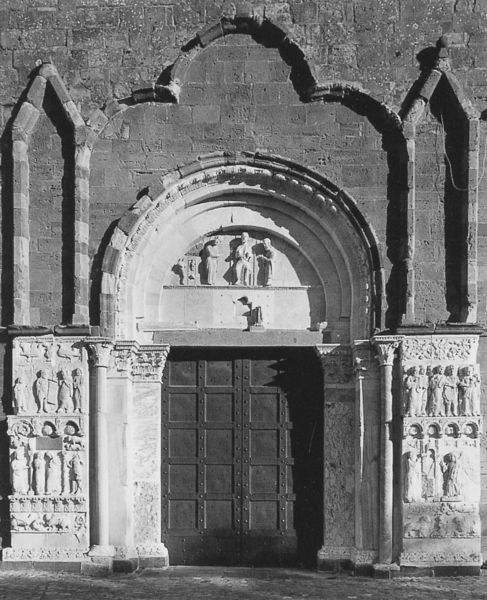
Titel: S. Giovanni in Venere
Standort: Venere (EU - I - Abruzzen)
Schlagwörter: holz, schwarz, säule, säulen, tür, wand, architektur, stein, kirche, relief, bogen, türen, mauer, figuren, rundbogen, tor, foto, eingang, orientalisch, sandstein, christlich, griechisch, mittelalter, tempel, tympanon, romanisch, halbsäule, doppeltür, doppeltor, beschlagen, assyrisch, relife, babylonisch, sandsteinfiguren